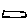
Label: hexagon